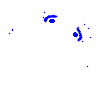
Particle: electron